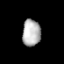
Tissue: prostate
Cell type: T cells
Senescence score: 0.3535
Nuclear area (px): 482
Mean DAPI intensity: 178.122